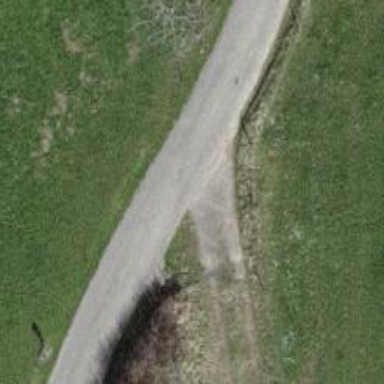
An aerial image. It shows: Dirt track road with grade 5 track type.